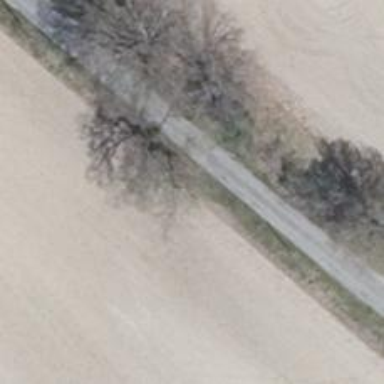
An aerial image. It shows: Deciduous tree with broadleaved leaves.